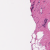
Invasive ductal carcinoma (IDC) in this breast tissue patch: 0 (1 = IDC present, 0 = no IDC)